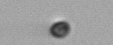
Label: nanoplankton_mix